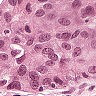
Metastatic tissue present: yes